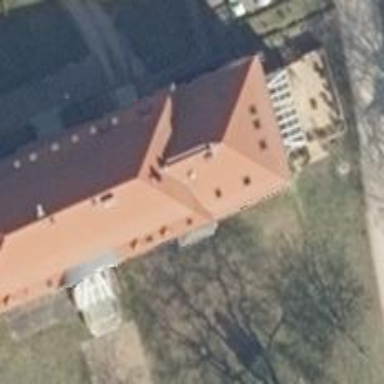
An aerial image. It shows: Castle building of manor type.